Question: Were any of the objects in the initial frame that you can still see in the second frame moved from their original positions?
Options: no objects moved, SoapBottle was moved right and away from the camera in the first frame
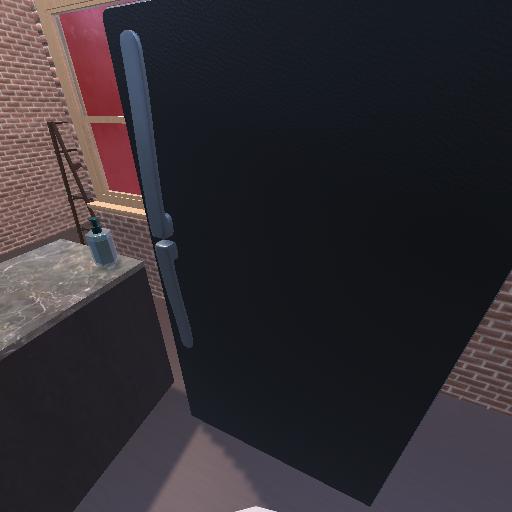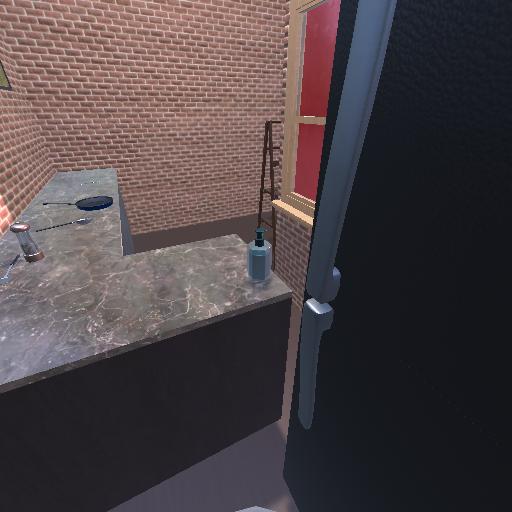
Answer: no objects moved